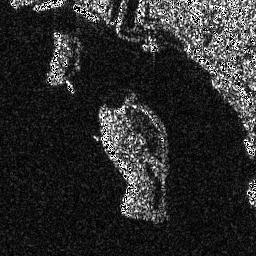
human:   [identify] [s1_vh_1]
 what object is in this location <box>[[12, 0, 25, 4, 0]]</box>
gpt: <ref>1 small ship at the top left</ref>